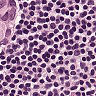
Metastatic tissue present: yes